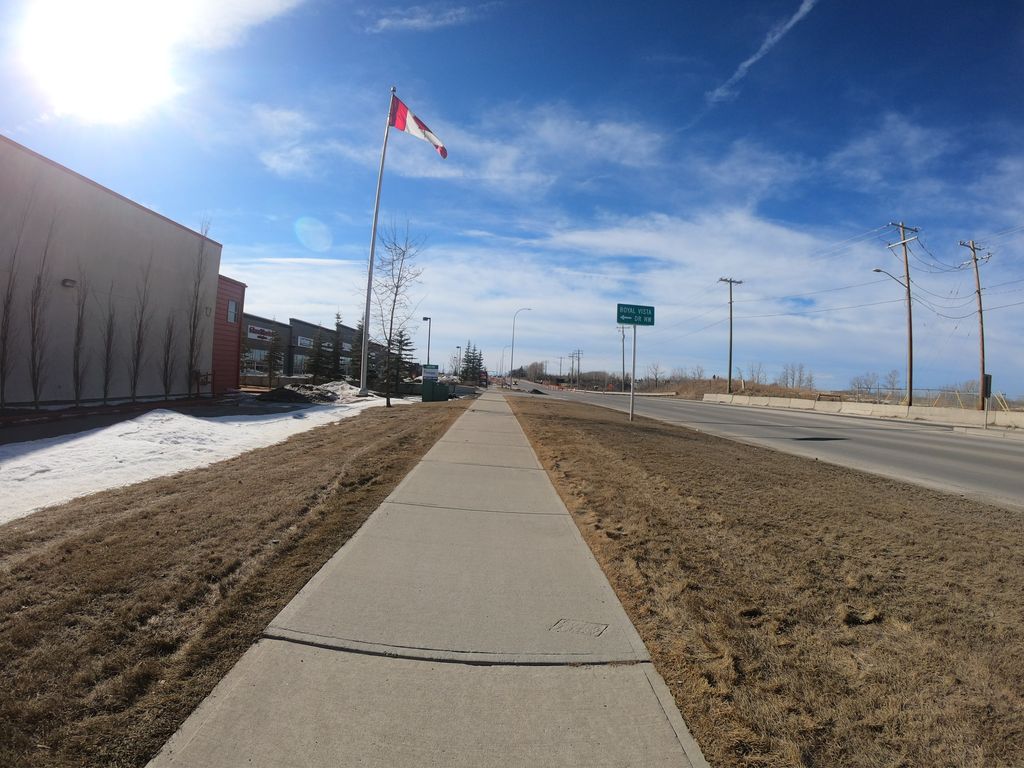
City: calgary